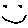
Label: smiley face